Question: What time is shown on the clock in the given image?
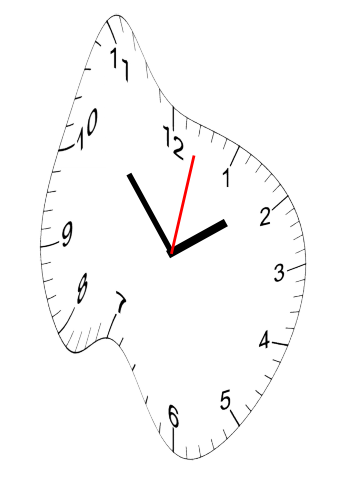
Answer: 01:53:02